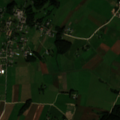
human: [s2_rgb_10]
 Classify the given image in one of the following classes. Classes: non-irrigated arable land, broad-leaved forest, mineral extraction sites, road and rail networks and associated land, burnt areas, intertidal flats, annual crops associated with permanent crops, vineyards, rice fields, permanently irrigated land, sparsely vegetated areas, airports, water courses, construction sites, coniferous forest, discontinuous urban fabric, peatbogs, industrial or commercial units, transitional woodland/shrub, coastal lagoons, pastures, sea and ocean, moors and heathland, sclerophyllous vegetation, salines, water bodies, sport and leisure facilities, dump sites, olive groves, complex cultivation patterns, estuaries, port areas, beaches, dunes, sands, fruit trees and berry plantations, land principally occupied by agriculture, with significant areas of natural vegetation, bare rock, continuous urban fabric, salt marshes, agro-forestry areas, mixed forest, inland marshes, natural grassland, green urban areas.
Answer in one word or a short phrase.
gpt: discontinuous urban fabric, non-irrigated arable land, complex cultivation patterns, land principally occupied by agriculture, with significant areas of natural vegetation, broad-leaved forest